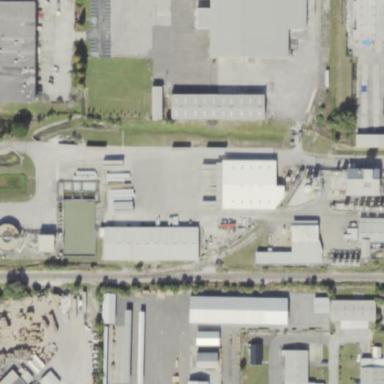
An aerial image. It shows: Industrial area.